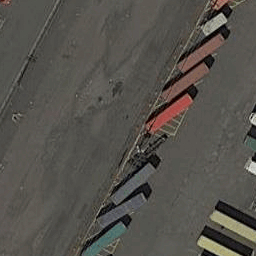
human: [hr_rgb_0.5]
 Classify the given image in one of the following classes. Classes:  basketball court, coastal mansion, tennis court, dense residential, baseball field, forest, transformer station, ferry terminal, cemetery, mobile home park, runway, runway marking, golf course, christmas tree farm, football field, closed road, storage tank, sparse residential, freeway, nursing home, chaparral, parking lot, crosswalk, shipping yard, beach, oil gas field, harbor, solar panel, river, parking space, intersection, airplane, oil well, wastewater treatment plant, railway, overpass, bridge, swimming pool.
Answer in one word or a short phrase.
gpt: shipping yard